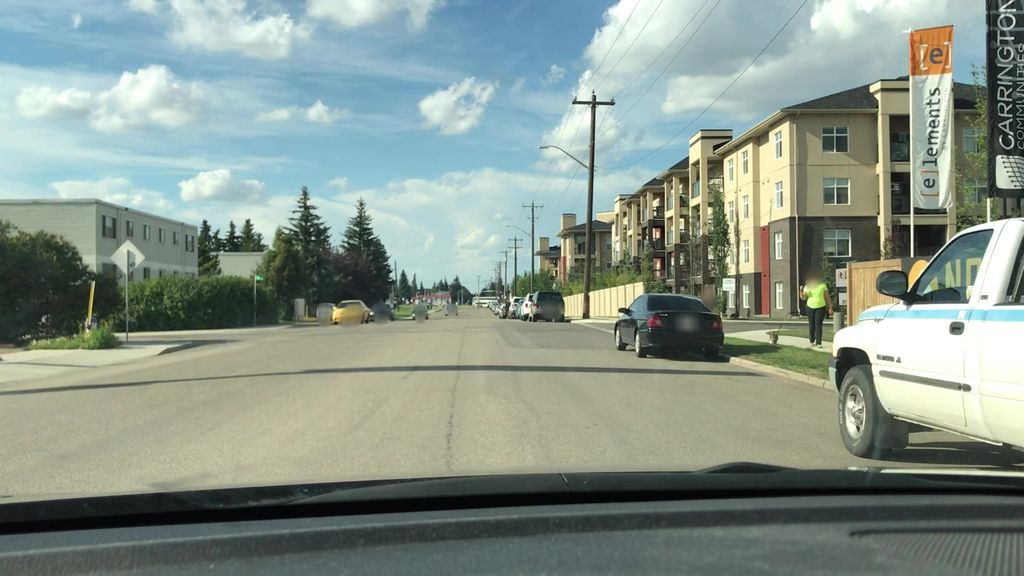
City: edmonton